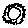
Label: sun